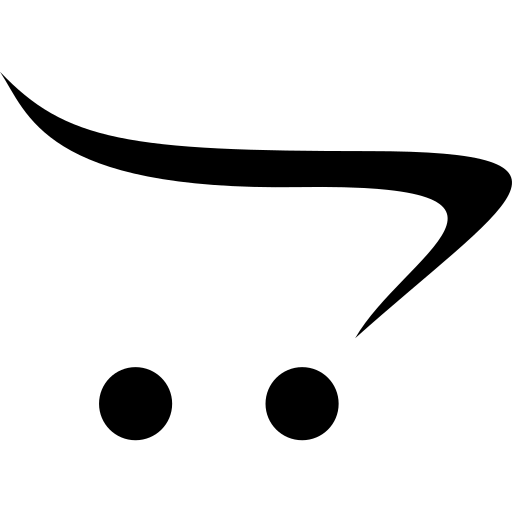
Tags: icon, FontAwesome, fa-icon, brand, opencart